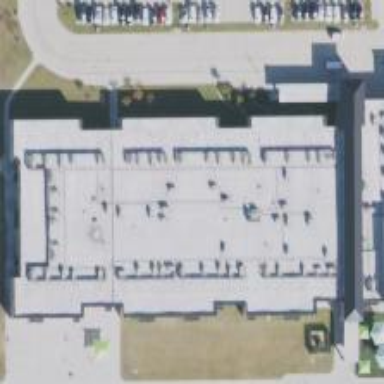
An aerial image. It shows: School building.